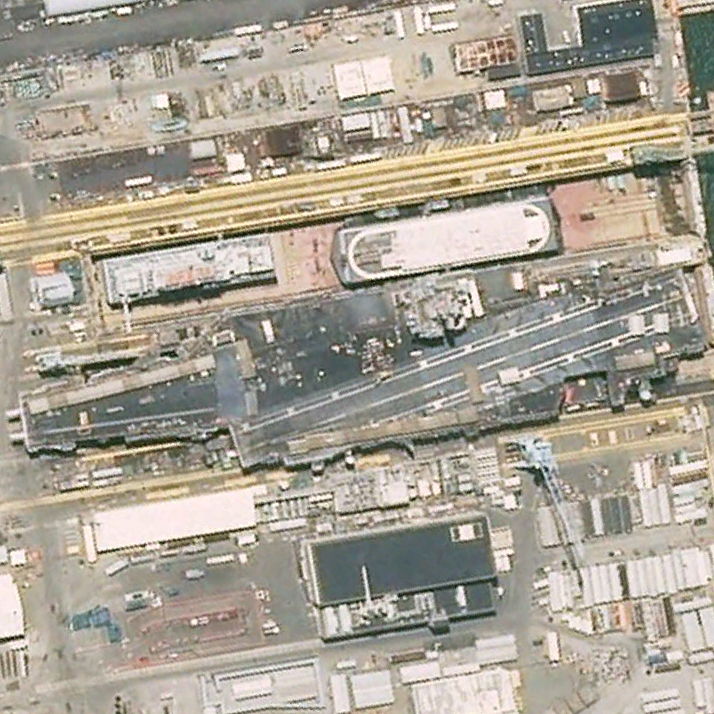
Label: aircraft_carrier